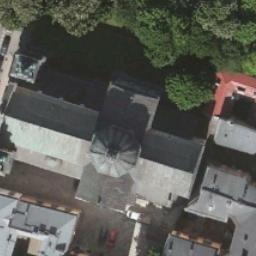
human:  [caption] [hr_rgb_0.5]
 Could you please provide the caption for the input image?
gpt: The church with a circular roof is next to some trees .

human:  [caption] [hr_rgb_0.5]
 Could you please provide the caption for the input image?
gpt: The church with an octagon pointed tower and the rest of the church has a cross-shaped sloping roof .

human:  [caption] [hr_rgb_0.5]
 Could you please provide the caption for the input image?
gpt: A church with a gray roof, The main house of the church has a cross-shaped roof, And there are many trees around the church .

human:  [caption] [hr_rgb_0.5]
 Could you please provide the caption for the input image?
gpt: This is a church that looks like a cross from above .

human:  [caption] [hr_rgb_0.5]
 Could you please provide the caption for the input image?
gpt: A church with trees and some buildings around .